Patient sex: M
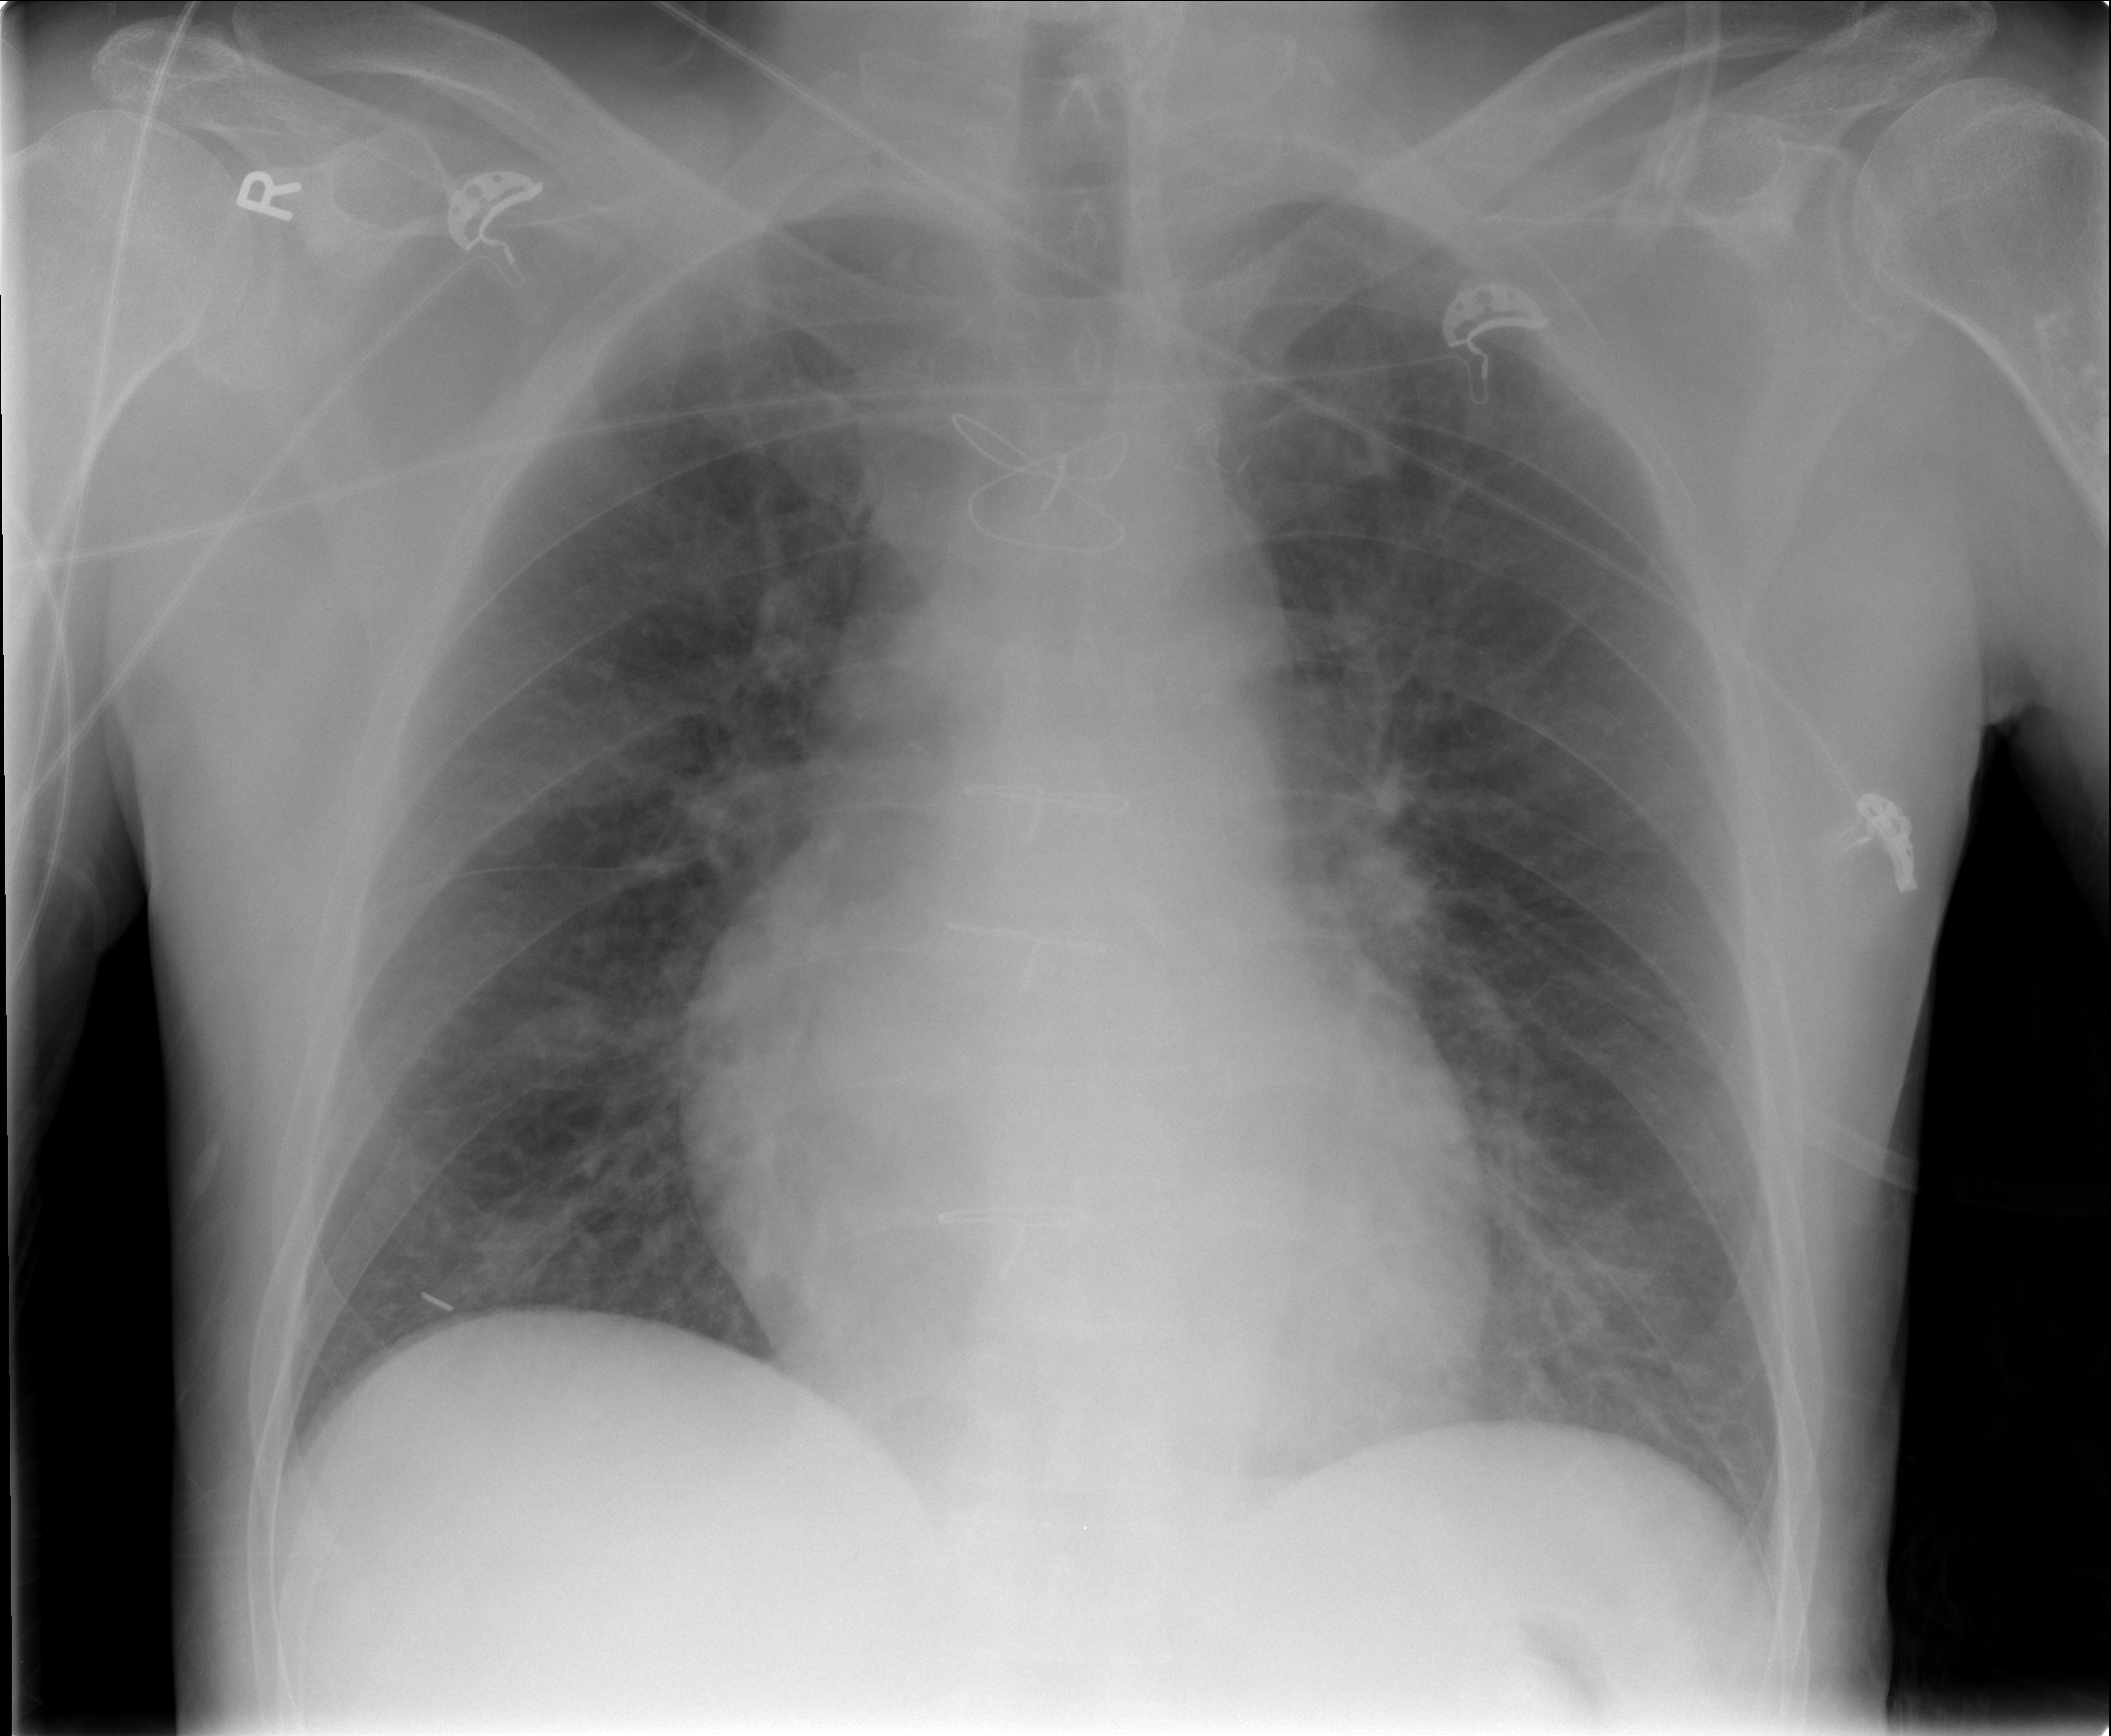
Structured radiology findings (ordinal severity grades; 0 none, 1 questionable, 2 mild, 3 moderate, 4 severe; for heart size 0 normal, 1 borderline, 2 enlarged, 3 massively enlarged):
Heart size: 2
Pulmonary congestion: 2
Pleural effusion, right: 0
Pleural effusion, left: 0
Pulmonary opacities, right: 0
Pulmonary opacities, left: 0
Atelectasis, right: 0
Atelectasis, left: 0